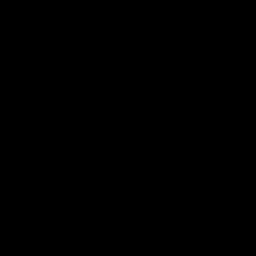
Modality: angio
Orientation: sagittal
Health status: ill
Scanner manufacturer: siemens
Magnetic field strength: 3 T
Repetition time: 0.021 s
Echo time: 0.00343 s